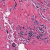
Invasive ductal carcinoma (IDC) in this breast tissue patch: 0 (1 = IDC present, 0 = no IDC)